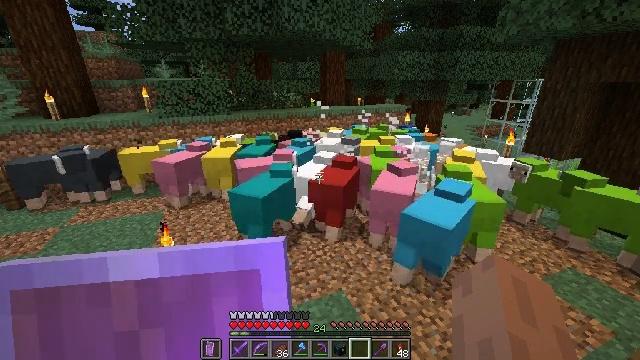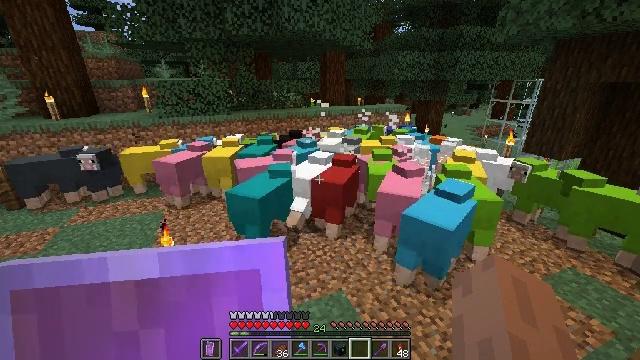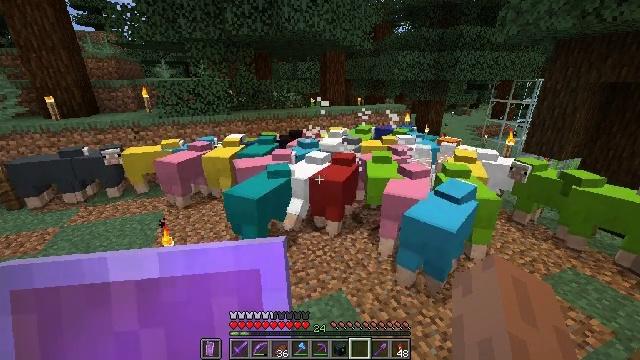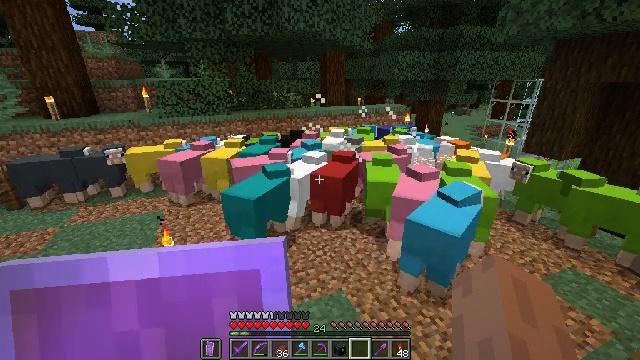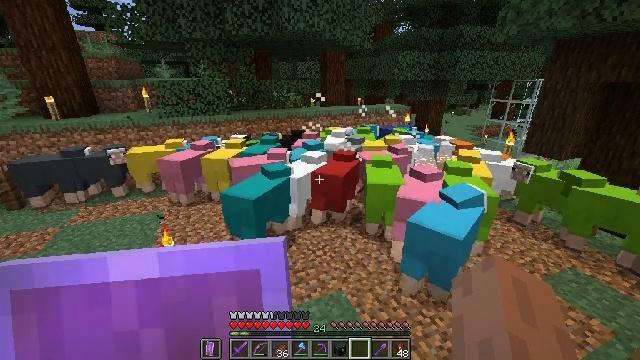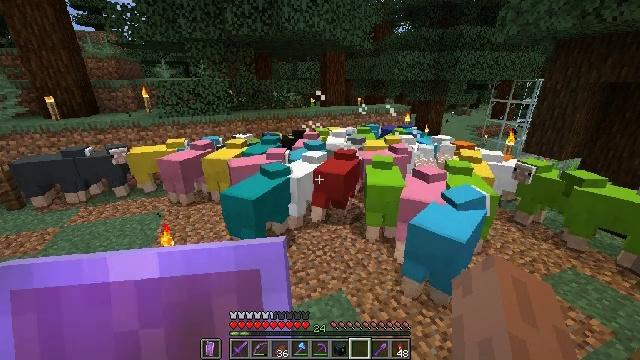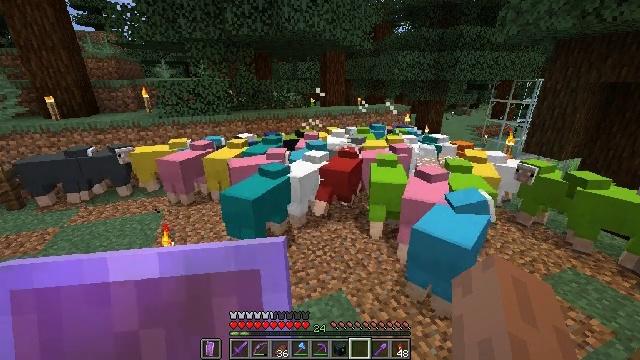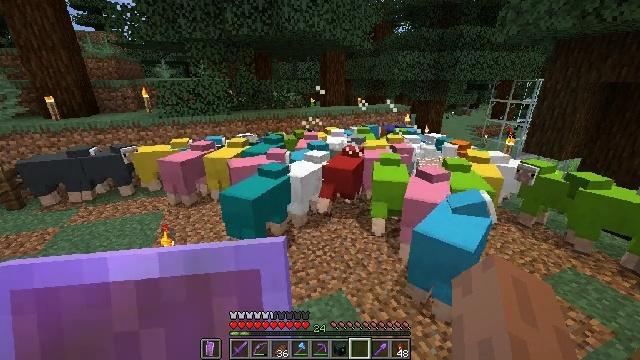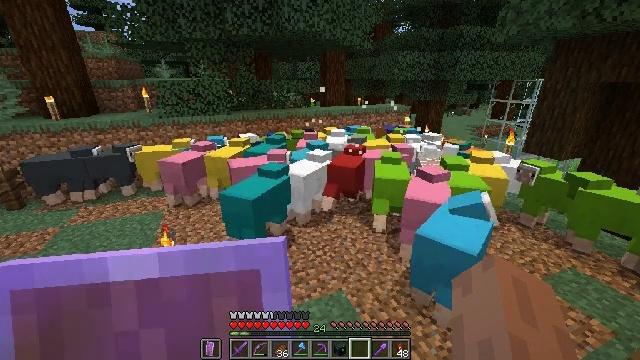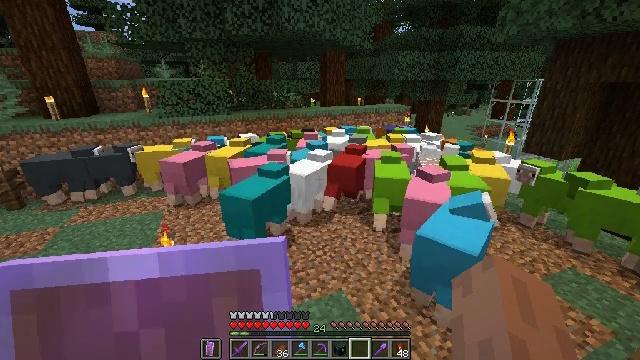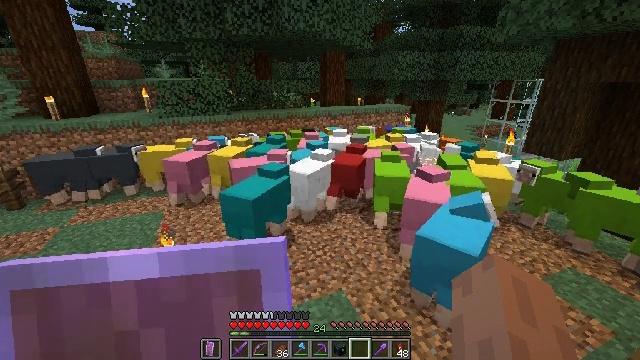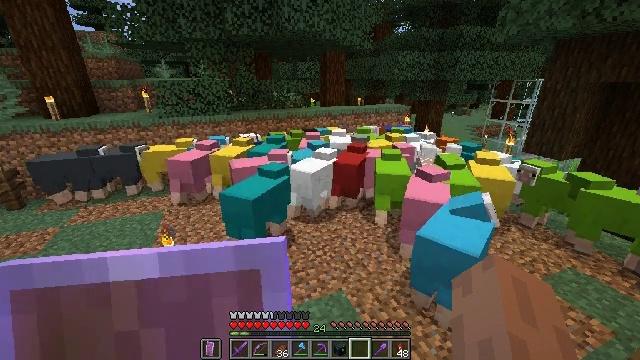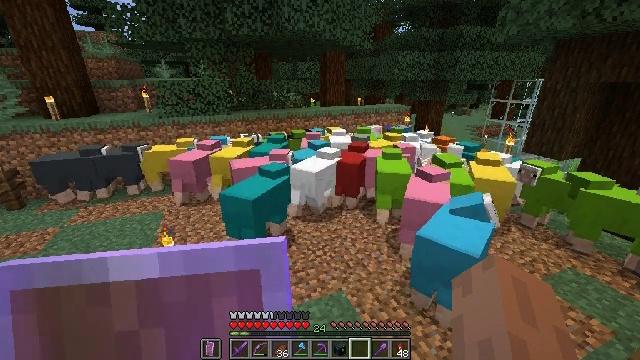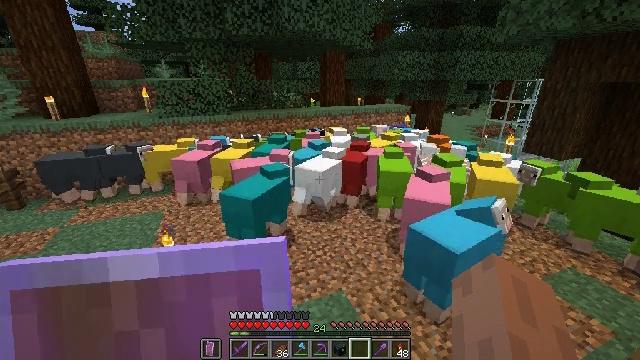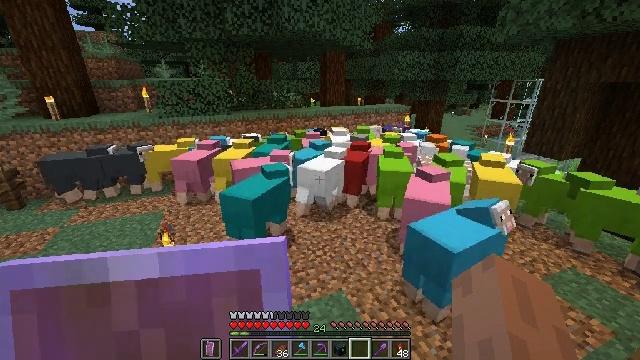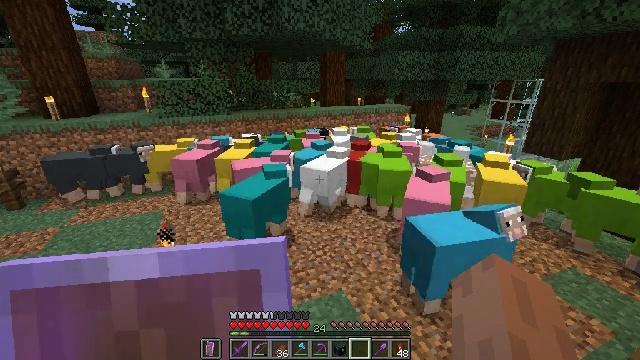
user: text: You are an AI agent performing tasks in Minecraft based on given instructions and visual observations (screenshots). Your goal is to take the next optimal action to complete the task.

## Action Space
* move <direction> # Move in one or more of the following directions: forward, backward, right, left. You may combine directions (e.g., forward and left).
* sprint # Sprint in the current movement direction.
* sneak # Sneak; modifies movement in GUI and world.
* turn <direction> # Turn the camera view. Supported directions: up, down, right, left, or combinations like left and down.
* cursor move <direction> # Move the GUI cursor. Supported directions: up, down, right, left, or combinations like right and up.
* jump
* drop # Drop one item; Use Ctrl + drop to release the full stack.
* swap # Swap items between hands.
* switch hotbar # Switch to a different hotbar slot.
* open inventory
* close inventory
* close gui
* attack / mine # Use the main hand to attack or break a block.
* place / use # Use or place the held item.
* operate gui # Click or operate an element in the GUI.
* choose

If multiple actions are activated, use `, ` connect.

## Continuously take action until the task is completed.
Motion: motion action
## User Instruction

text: Hunt animals.
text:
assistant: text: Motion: no_op
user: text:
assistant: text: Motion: no_op
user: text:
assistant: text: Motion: no_op
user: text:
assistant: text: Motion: no_op
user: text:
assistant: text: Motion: no_op
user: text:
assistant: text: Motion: no_op
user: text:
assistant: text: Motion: no_op
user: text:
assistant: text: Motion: no_op
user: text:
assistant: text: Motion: no_op
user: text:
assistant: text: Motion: no_op
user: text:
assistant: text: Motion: no_op
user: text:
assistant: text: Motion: no_op
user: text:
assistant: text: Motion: no_op
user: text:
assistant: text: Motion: no_op
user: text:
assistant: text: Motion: no_op
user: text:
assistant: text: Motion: no_op
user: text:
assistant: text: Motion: no_op
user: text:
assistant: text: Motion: no_op
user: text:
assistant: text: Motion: no_op
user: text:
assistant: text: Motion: no_op
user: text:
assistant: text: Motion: no_op
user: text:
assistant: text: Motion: no_op
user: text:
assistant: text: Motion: no_op
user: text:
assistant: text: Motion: no_op
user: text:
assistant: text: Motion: no_op
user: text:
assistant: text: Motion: no_op
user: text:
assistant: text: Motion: no_op
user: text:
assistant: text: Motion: no_op
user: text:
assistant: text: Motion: no_op
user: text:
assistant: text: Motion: no_op